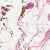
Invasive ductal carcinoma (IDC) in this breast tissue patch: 0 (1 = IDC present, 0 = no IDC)